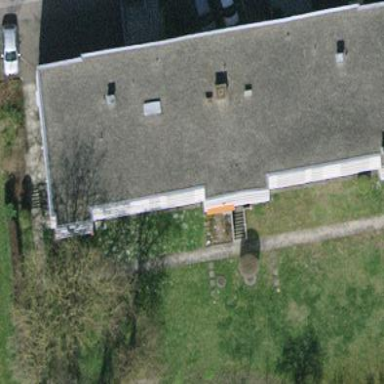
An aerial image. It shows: Flat-roofed apartment building.